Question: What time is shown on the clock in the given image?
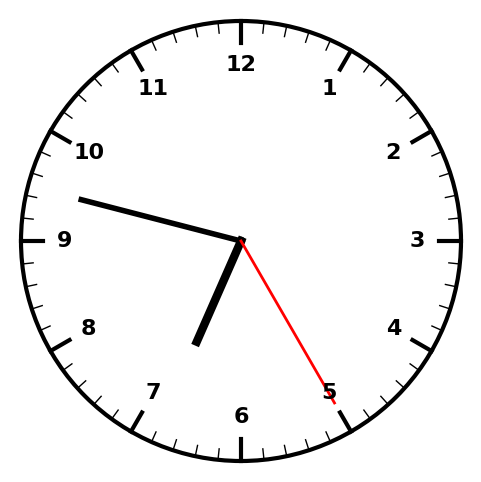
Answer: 06:47:25